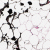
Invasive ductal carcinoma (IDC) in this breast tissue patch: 0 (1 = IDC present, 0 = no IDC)